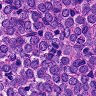
Metastatic tissue present: yes